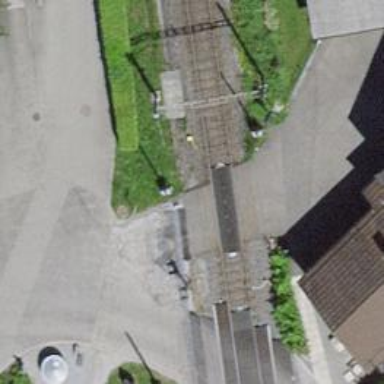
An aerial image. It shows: Level railway crossing with lights and barriers.